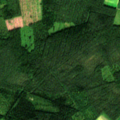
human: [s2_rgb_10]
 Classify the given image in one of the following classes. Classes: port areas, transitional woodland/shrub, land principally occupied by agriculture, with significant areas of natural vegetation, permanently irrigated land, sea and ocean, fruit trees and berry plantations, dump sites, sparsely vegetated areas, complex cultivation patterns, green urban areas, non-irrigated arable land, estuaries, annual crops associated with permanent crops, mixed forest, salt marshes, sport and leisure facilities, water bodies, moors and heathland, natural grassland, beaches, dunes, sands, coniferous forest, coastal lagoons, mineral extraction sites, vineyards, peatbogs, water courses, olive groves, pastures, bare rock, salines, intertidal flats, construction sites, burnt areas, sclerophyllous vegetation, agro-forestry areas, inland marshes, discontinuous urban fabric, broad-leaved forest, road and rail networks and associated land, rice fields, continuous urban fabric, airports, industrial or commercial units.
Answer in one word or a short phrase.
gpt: coniferous forest, mixed forest